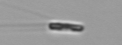
Label: Chaetoceros_subtilis